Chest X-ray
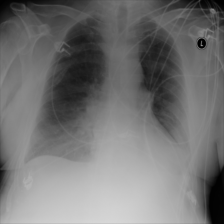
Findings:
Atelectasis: positive
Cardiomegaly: negative
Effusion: positive
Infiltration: positive
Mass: negative
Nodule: negative
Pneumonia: negative
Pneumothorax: negative
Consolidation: negative
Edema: negative
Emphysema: negative
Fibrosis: negative
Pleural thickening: negative
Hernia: negative